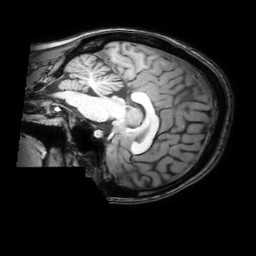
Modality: T1w
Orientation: sagittal
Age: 35
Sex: female
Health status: healthy
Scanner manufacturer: philips
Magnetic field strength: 3 T
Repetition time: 0.0079 s
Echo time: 0.0035 s